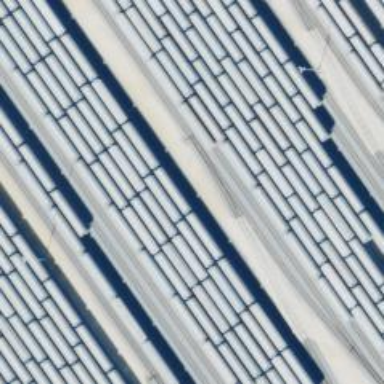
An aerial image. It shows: Railway yard.